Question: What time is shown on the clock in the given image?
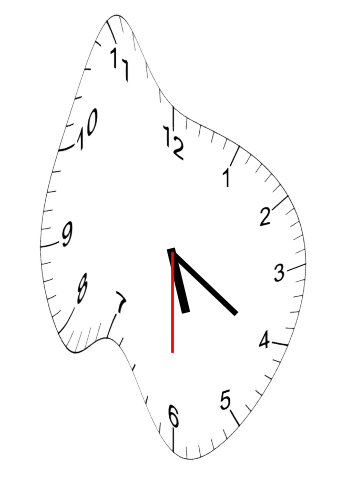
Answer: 05:20:30